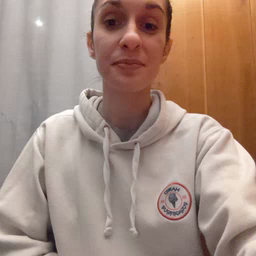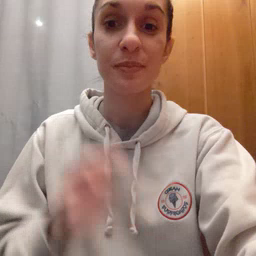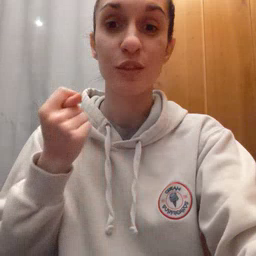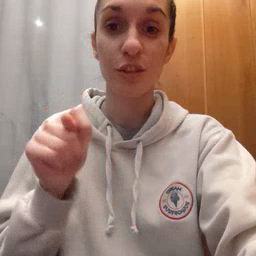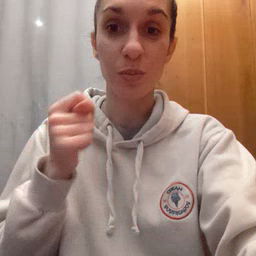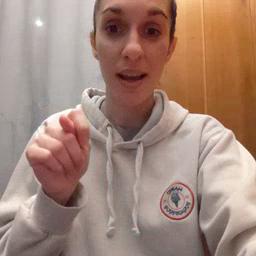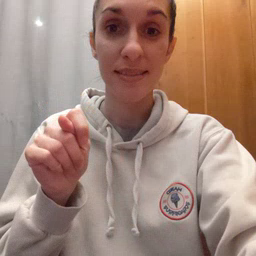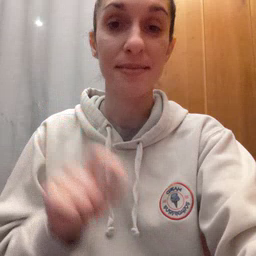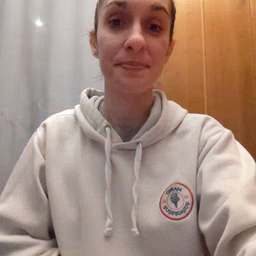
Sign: toy